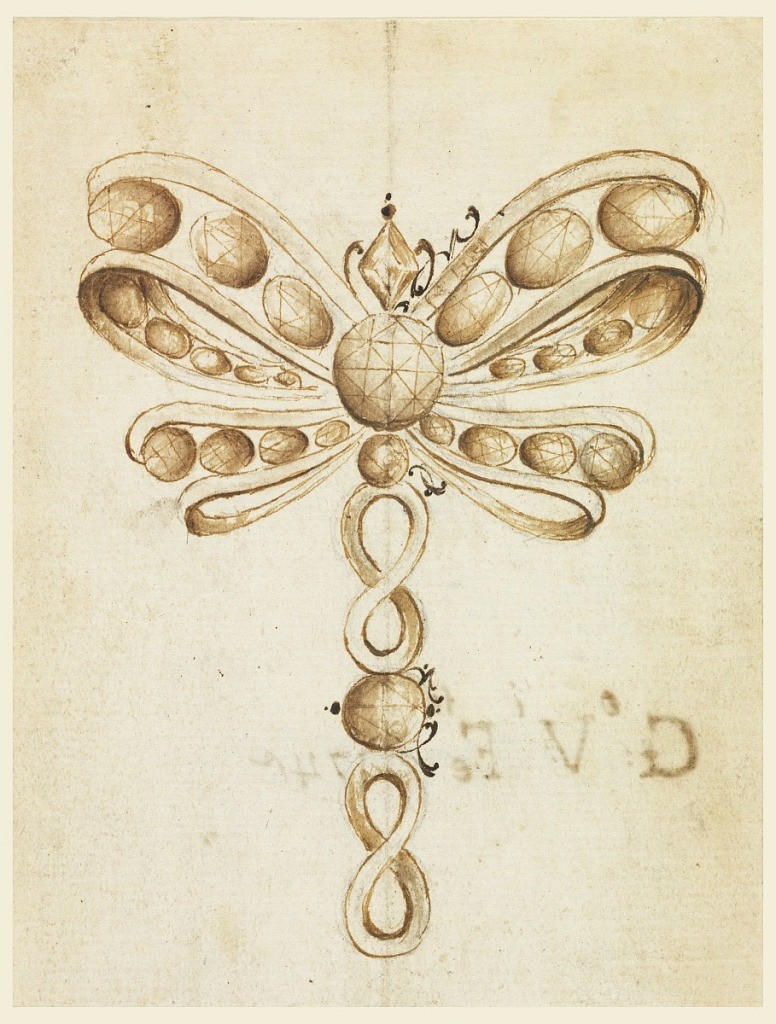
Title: Design for an Agraffe
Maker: Girolamo Venturi
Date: ca. 1742
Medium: Graphite, pen and ink, brush and sepia on paper
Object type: Drawing
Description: Large bow-like design with stones and vertical hanging figure eights with stone at center.